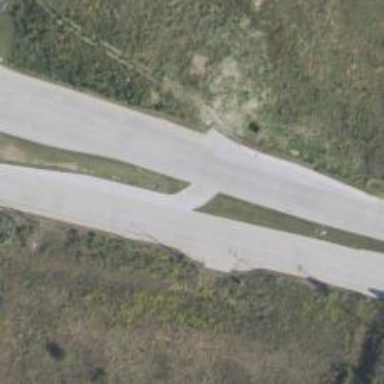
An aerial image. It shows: Secondary link road.